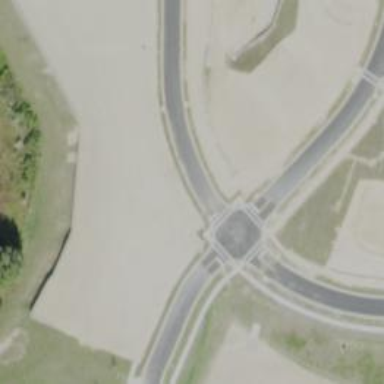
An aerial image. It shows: Marked crossing on footway.